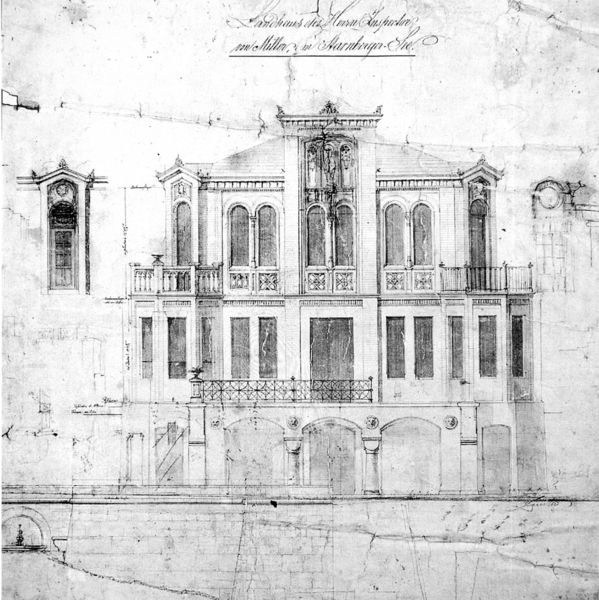
Titel: Südfassade der Villa von Miller ("Quellenheim"),Starnberg-Niederpöcking
Künstler: Arnold Zenetti
Standort: München
Institution: Stadtmuseum, Graphische Sammlung
Schlagwörter: weiß, stadt, fenster, grau, hell, pfeiler, schwarz, skizze, straße, säule, säulen, tür, zeichnung, dach, gebäude, haus, schloss, architektur, sockel, brüstung, gatter, gitter, kirche, klassizismus, front, balkon, schrift, papier, ansicht, bogen, fassade, türen, studie, giebel, mauer, grafik, pilaster, rundbogen, detail, symmetrie, geländer, tor, balkone, bögen, eingang, erker, keller, nische, arkade, palast, rundfenster, balustrade, kohle, stich, titel, text, beschriftung, überschrift, bleistift, entwurf, arkaden, kapitelle, fries, dreiecksgiebel, portal, villa, gesims, has, rundbögen, etagen, plan, kupferstich, stockwerke, bau, knick, handschrift, beschreibung, geschoss, säulengang, riss, aufriss, nischen, etage, architekturzeichnung, bauzeichnung, mittelrisalit, zeichung, sockelzone, balluster, fensterfront, konchen, stadthaus, projekt, doppelfenster, hochhaus, italienisch, arken, säulenbalkon, venezianisch, fiebel, eichnung, fenstern, gelkänder, sokckelö